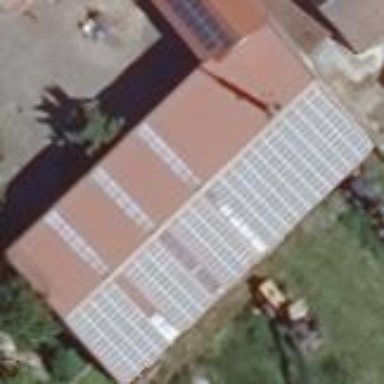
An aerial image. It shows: Building equipped with small solar photovoltaic panel for generating electricity.